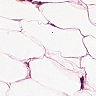
Metastatic tissue present: yes